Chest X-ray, PA view. Patient: 31 years old, sex M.
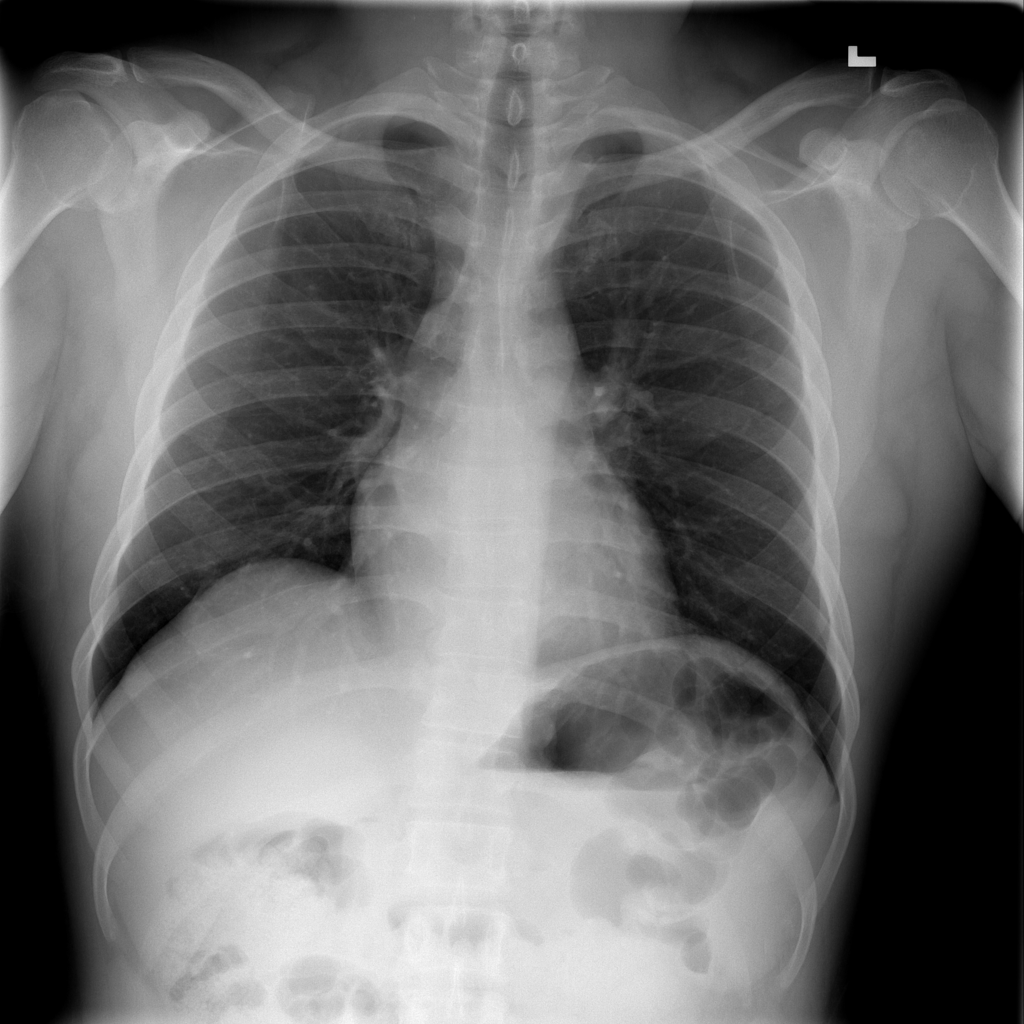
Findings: No Finding